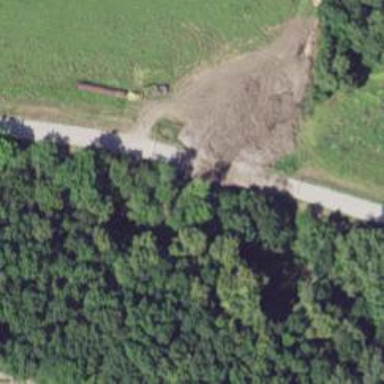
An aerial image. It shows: Culvert tunnel.